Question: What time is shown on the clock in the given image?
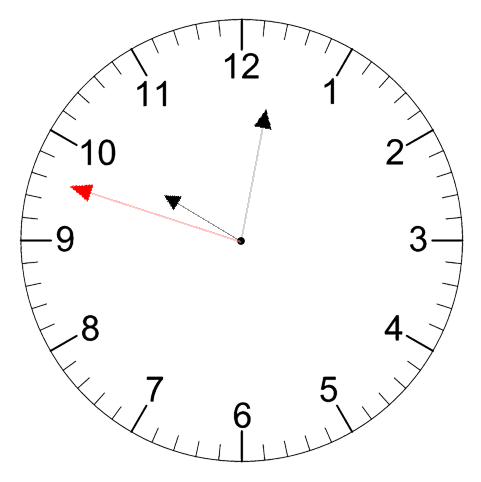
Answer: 10:01:48